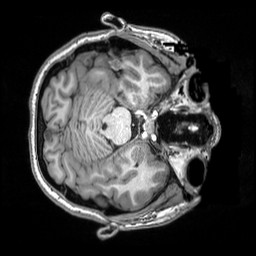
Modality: T1w
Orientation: axial
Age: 22
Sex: female